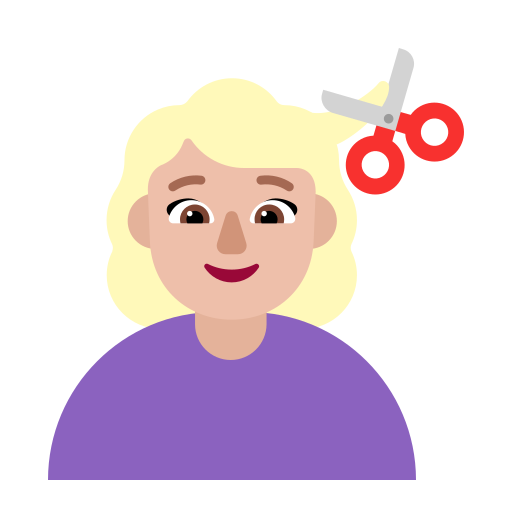
woman getting haircut flat  light